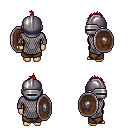
a pixel art fantasy rpg character, female body template, human, tanned skin, chain mail, robe skirt, red mohawk hairstyle, metal helm, bracelets, shield, four views (front, back, left, right), 2x2 character sprite sheet, small pixel art, hard edges, no anti-aliasing